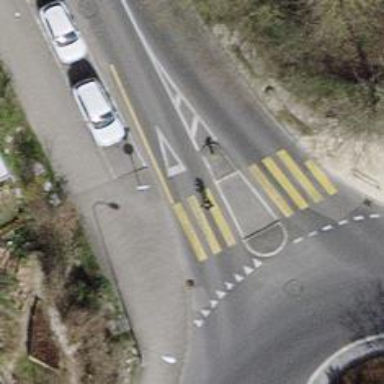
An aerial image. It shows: Crossing with island in the road.